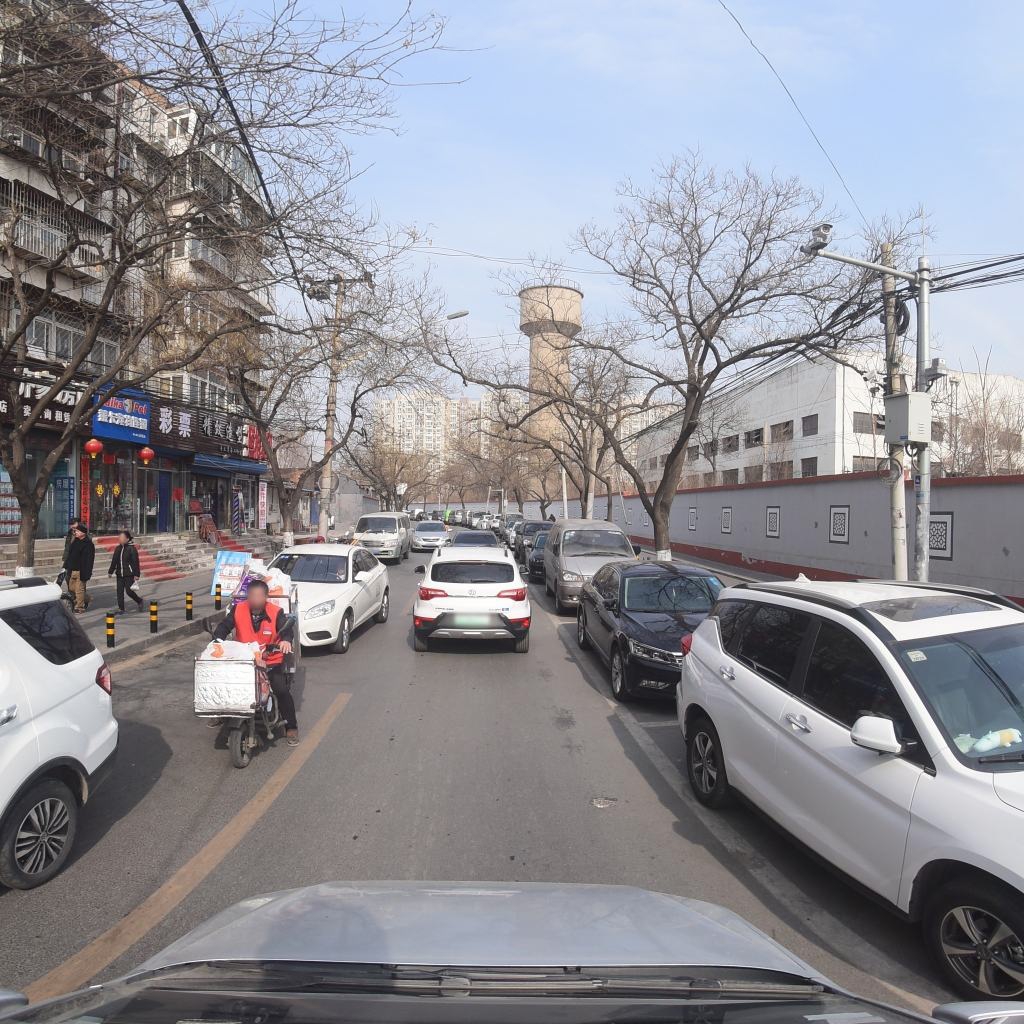
Region: Fengtai
Road damage annotations: pothole